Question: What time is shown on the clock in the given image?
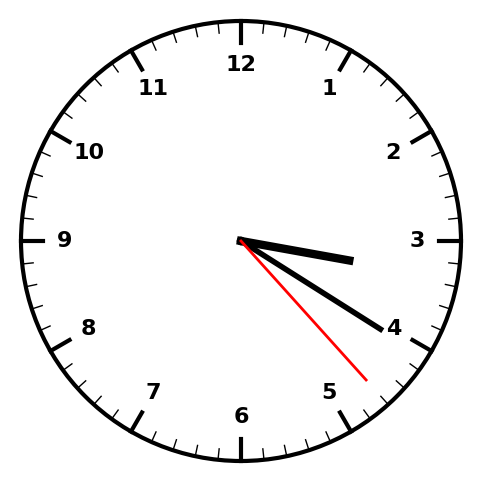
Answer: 03:20:23